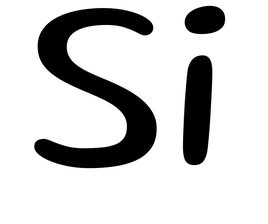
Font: Gluten_Light